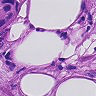
Metastatic tissue present: yes